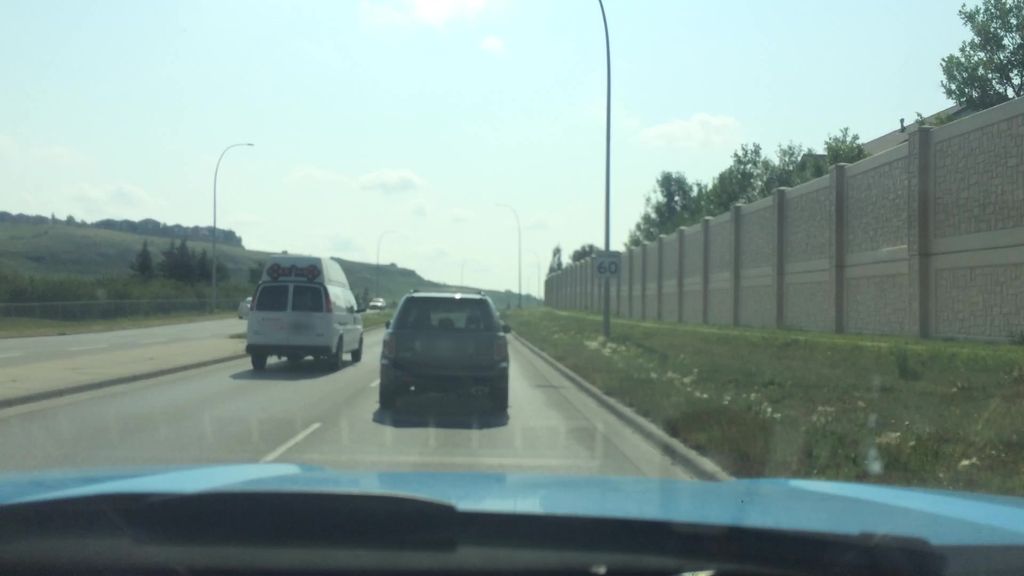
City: calgary